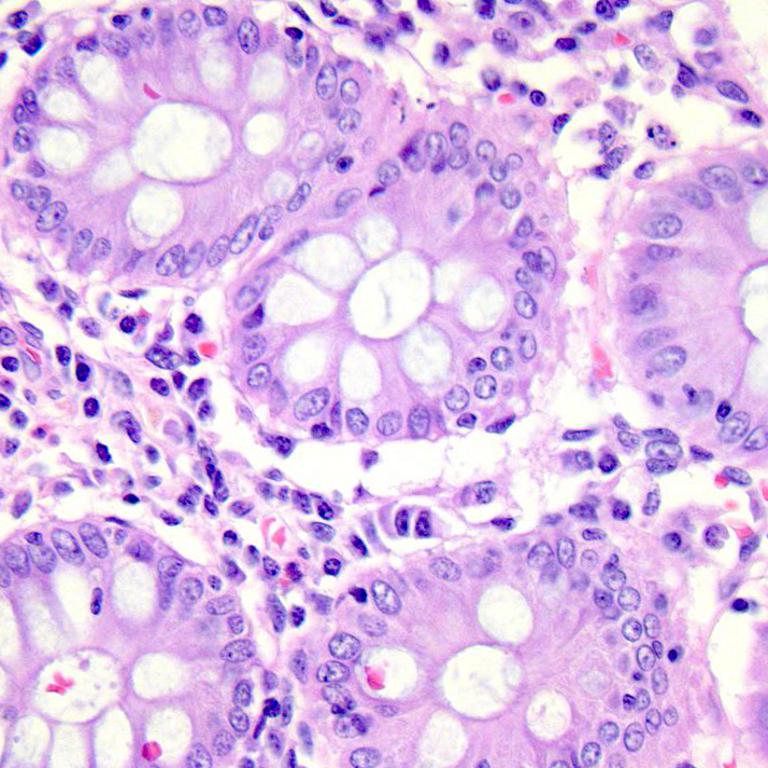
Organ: colon
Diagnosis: benign